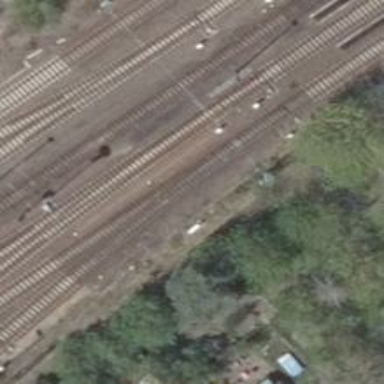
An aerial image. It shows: Railway switch.